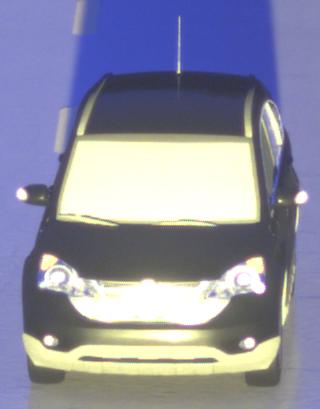
Make: Honda
Model: CR-V
Detailed model: CR-V (III) (04/10 - 10/12)
Model produced from: 2010
Model produced until: 2012
Doors: 5
Color: black
Road condition: wet road
Daytime: sunrise or sunset
Contrast: high contrast